The plot is a time-scale (wavelet) decomposition of a bearing vibration signal. Classify the bearing condition as one of: normal, inner_race, outer_race, ball.
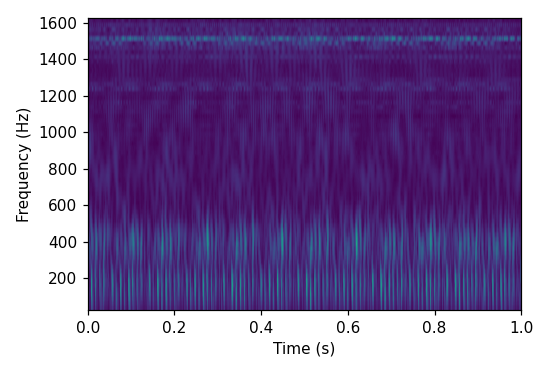
Answer: outer_race